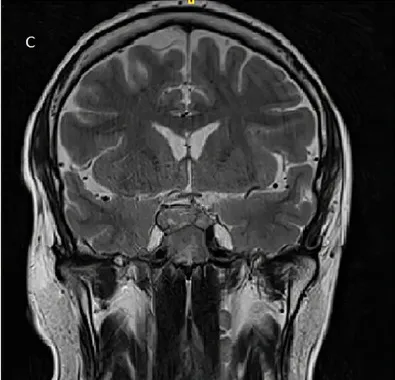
T2-weighted pituitary magnetic resonance imaging before . (C) Pre-CAPTEM pituitary coronal image.
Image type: radiology (mri)